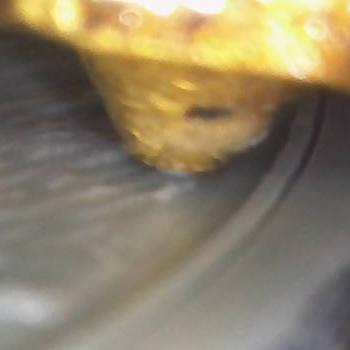
Flow rate: 100%